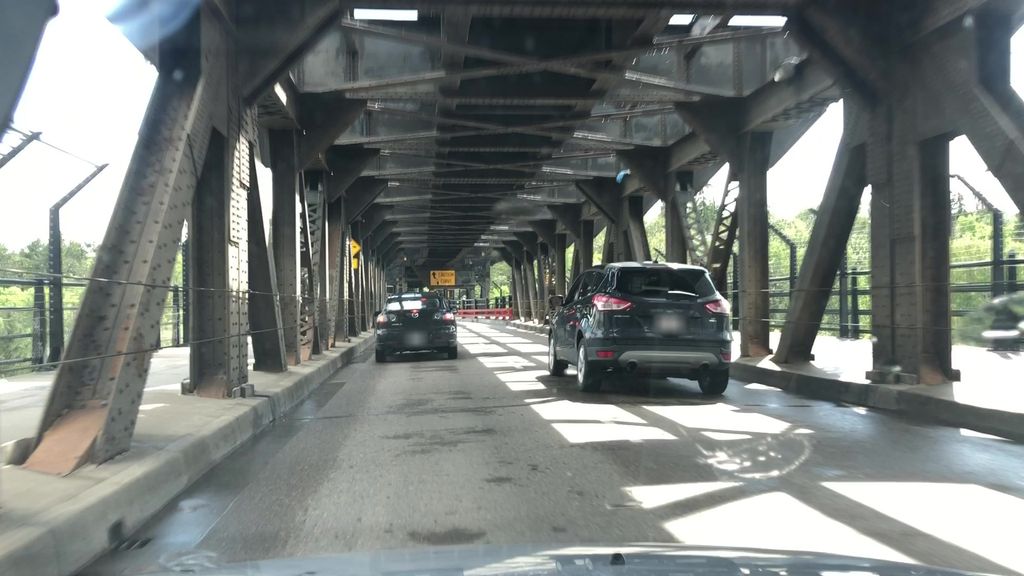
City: edmonton